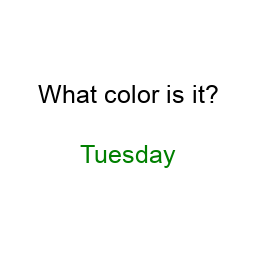
Color: green
Background color: white
Question text color: black